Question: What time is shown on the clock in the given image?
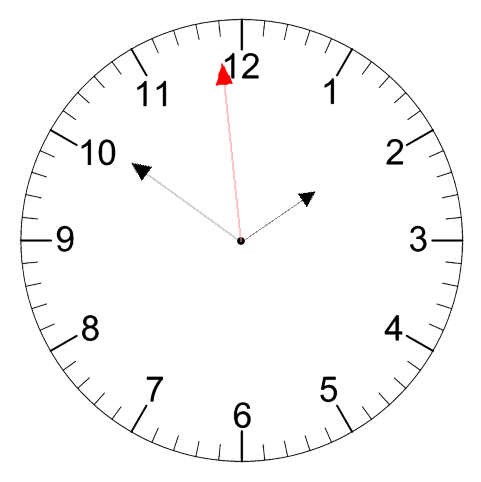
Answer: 01:50:59